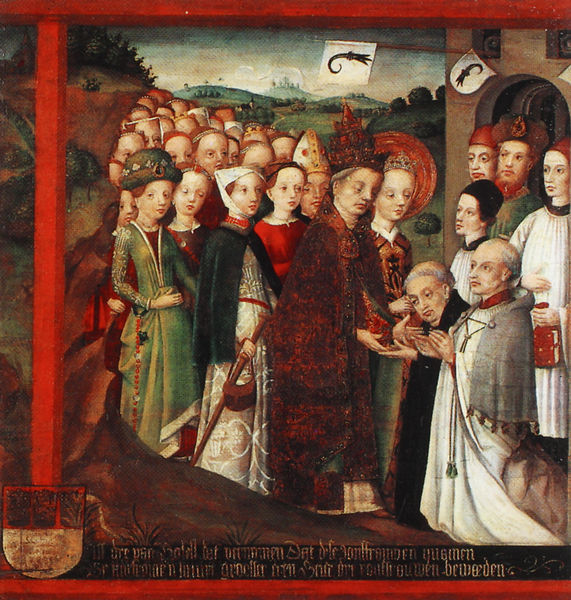
Titel: Ursula-Zyklus
Künstler: kölnisch Meister
Standort: Köln, St. Ursula (EU - D - NRW)
Schlagwörter: baum, felsen, gemälde, gruppe, umhang, frauen, grün, landschaft, frau, hintergrund, holz, hut, kleid, männer, säule, tür, rot, haube, leute, malerei, menge, bart, flasche, kleidung, hände, öl, hügel, kirche, geistlicher, farbig, fahnen, stab, fahne, flagge, kette, bischof, papst, gefaltet, inschrift, eingang, buch, burg, kirch, knien, niederländisch, tasche, wappen, heiligenschein, priester, segen, segnung, empfang, geistliche, mitra, mönche, prozession, tiara, flämisch, heilige, tonsur, reisebuch, staab, pilger, kohorte, kardinale, kardnale, ewmpfang, geislicher